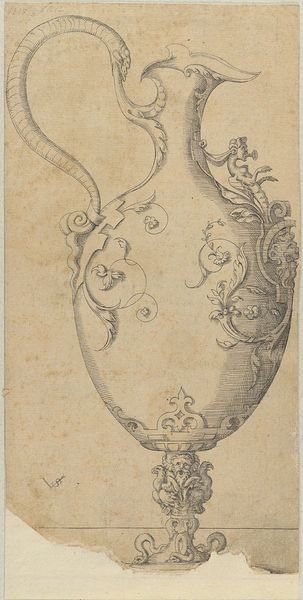
Titel: Kanne
Künstler: Virgil Solis
Standort: Hamburg
Institution: Museum für Kunst und Gewerbe Hamburg
Schlagwörter: adler, zeichnung, reich, renaissance, amphore, henkel, kanne, ranken, vase, papier, grafik, graphik, ornamente, fotografie, photographie, maske, gefäss, druckgraphik, schwarzweiss, druckgrafik, stich, kunstgewerbe, china, schlangen, löwe, ornamentik, kupferstich, kunsthandwerk, wertvoll, groteske, tiermotive, rollwerk, gerippt, reproduktionen, industriedesign, druckerzeugnisse, behälter, tierornamente, ornamentstich, vorlageblätter, trinkgefass